Question: We try to extend session timeout. We changed the web.config
'''
<system.web>
<sessionState cookieless="UseDeviceProfile" timeout="60"></sessionState>
'''
Also we changed it from IIS settings
What might be missing still less then 20 mins :(
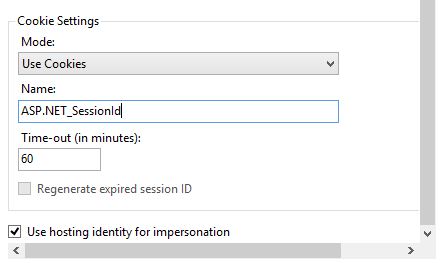
Answer: Your application pool idle shutdown timeout has a default value of 20 minutes - meaning if no activity for 20 minutes, the app pool is shutdown to free up resources. You can change this at your application configuration settings.
See <URL>
These command examples set the timeout to 1 hour for an application pool named "MyAppPoolName":
PowerShell:
>
Command Line:
>